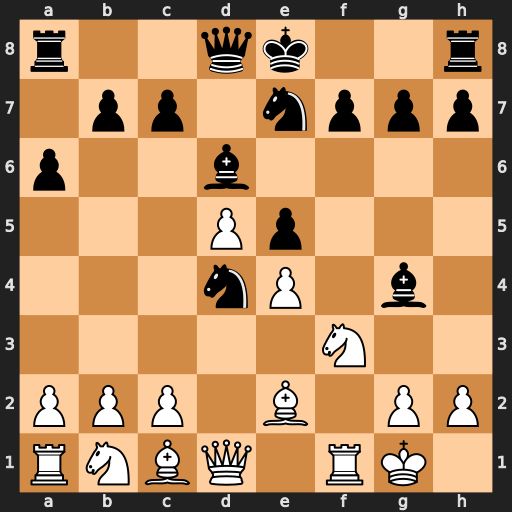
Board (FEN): r2qk2r/1pp1nppp/p2b4/3Pp3/3nP1b1/5N2/PPP1B1PP/RNBQ1RK1
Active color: w
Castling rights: kq
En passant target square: -
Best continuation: Nxd4 exd4 Bxg4